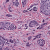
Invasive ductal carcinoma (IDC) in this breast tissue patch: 1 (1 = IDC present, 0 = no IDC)